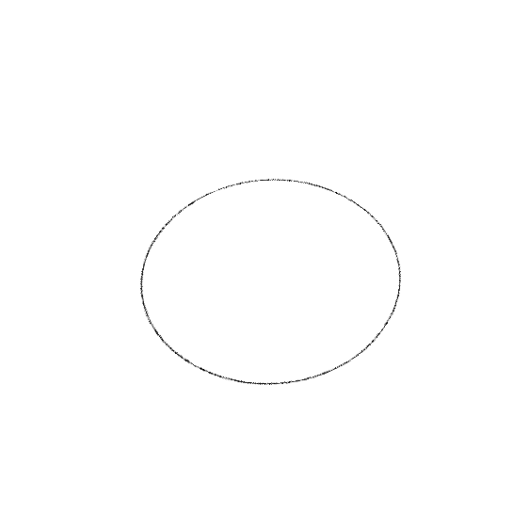
Crossing number: 0